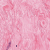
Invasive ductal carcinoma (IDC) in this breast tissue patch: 0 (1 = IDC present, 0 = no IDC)